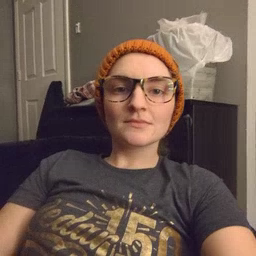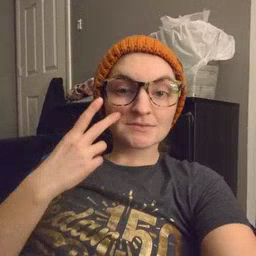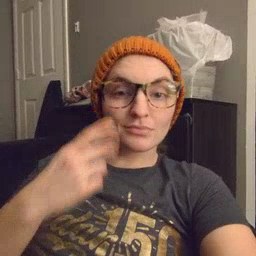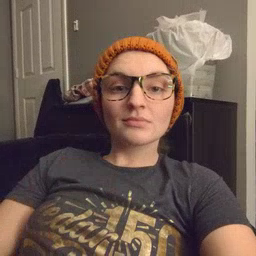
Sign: see